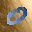
Label: 0